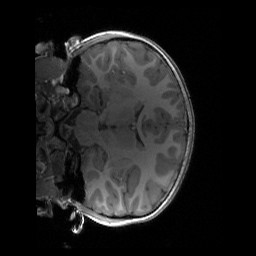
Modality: T1w
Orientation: coronal
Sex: male
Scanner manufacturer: siemens
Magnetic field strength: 3 T
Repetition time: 1.9 s
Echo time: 0.00243 s